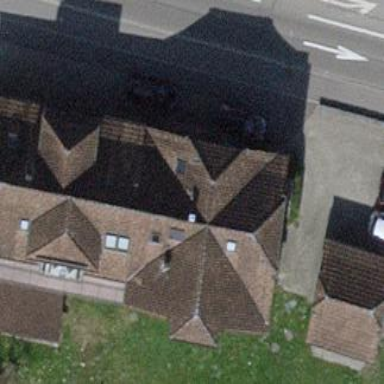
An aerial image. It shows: Semidetached house.